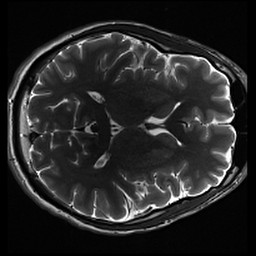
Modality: inplaneT2
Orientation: axial